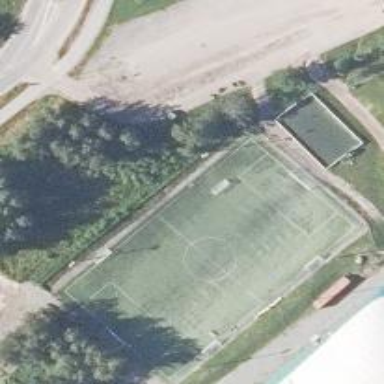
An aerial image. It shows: Soccer pitch designated for leisure and sports activities.